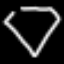
Label: diamond